Question: I'm trying to remove a footer from a Word document using C# 4. The footer looks like this:
> Page 1 April 18, 2012
Actually, this the text for the footer when displayed in Word VBA:
> Page 1 ( April 18, 2012
There's actually a bullet character between "Page 1" and "April". In the end the footer should look like this:
> April 18, 2012
Anyway, in Word VBA, I'm able to do it using this code:
'''
Dim rngFtr As Range
Set rngFtr = ActiveDocument.Sections(1).Footers(wdHeaderFooterPrimary).Range
rngFtr.Collapse wdCollapseStart
rngFtr.MoveStart wdParagraph, 1
rngFtr.MoveEnd wdWord, 4
rngFtr.Delete
'''
I tried the same thing in C# but it removes the footer entirely. Here's my code in C# 4:
using Microsoft.Office.Interop.Word;
'''
Microsoft.Office.Interop.Word.Application ap = new Microsoft.Office.Interop.Word.Application();
Document doc = ap.Documents.Open(docFile.FullName, ReadOnly: false, Visible: false);
doc.Activate();
Microsoft.Office.Interop.Word.Range ftrRng =
doc.Sections[1].Footers[WdHeaderFooterIndex.wdHeaderFooterPrimary].Range;
ftrRng.Collapse(WdCollapseDirection.wdCollapseEnd);
ftrRng.MoveStart(WdUnits.wdParagraph, 1);
ftrRng.MoveEnd(WdUnits.wdWord, 4);
ftrRng.Delete();
ap.Documents.Close(SaveChanges: false, OriginalFormat: false, RouteDocument: false);
((_Application) ap).Quit(SaveChanges: false, OriginalFormat: false, RouteDocument: false);
System.Runtime.InteropServices.Marshal.ReleaseComObject(ap);
'''
I even tried other ways to get rid of "Page 1" & the bullet, such as:
'''
var replaceText = string.Empty;
object mis = System.Type.Missing;
var targetFooterText =
doc.Sections[1].Footers[WdHeaderFooterIndex.wdHeaderFooterPrimary].Range.Text.ToString().Substring(1, 10);
doc.Sections[1].Footers[WdHeaderFooterIndex.wdHeaderFooterPrimary].Range.Find.Execute(
targetFooterText,
ref mis, ref mis, ref mis, ref mis, ref mis, ref mis, ref mis, ref mis,
replaceText,
ref mis, ref mis, ref mis, ref mis, ref mis);
'''
This doesn't do anything.
Please let me know what I'm doing wrong. Thank you in advance.
I'm not sure if this is important, but the bullet is a Unicode-2022.
Here's a screen cap of the document footer. I just need to remove the text "Page 1" & bullet and replace it with the date. The rest should remain as is.

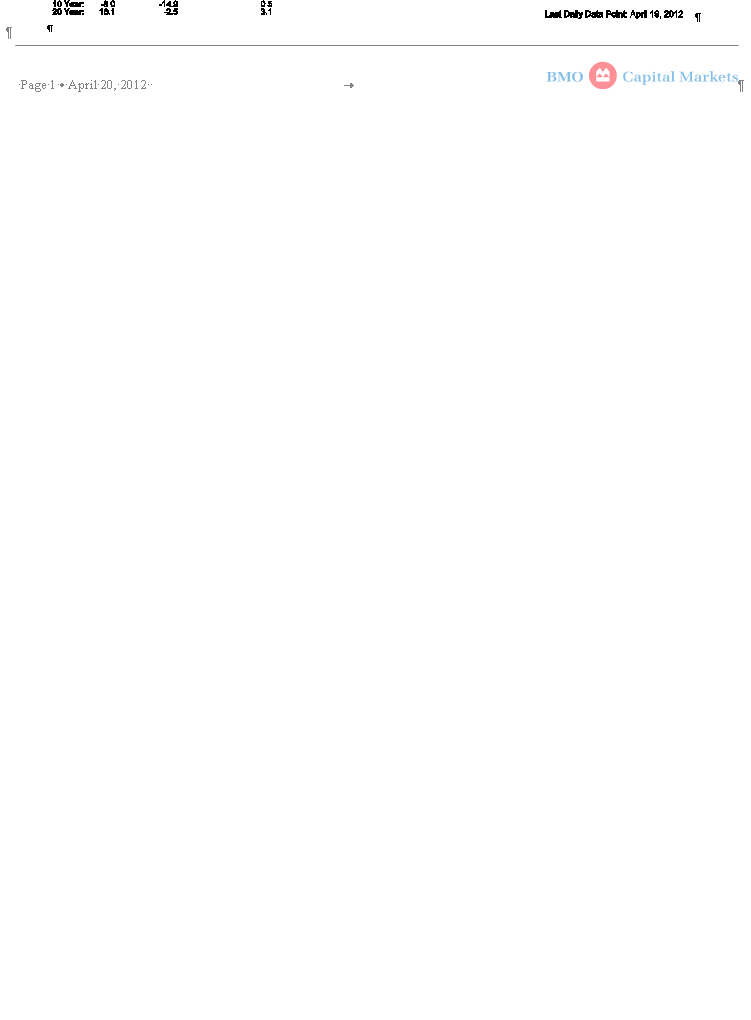
Answer: After some digging and playing around with Word VBA, I was able to find an alternate solution. Here's my final code:
'''
Microsoft.Office.Interop.Word.Application ap = new Microsoft.Office.Interop.Word.Application();
Document doc = ap.Documents.Open(docFile.FullName, ReadOnly: false, Visible: false);
doc.Activate();
// These 3 lines did the trick.
doc.ActiveWindow.ActivePane.View.SeekView = WdSeekView.wdSeekPrimaryFooter;
doc.Application.Selection.MoveRight(WdUnits.wdCharacter, 1);
doc.Application.Selection.Delete(WdUnits.wdCharacter, 9);
ap.Documents.Close(SaveChanges: false, OriginalFormat: false, RouteDocument: false);
((_Application) ap).Quit(SaveChanges: false, OriginalFormat: false, RouteDocument: false);
System.Runtime.InteropServices.Marshal.ReleaseComObject(ap);
'''